Question: I'm trying to redirect the output of a command from a terminal to a text file.
My command is:
'''
rails_best_practices . > rbp.txt
'''
It works fine but the contents of the file is a bit different.
'[1;31m/Users/carlwilliamtablante/www/serviceseeking/db/schema.rb:16 - always add db index (abns => [provider_account_id])[0m'

As you can see in the screenshot, it outputs an 'ESC' character, but when trying to view it on the reminal using 'cat', it should display the line number. So how do I fix this?
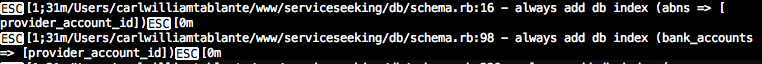
Answer: From <URL>: you can use '--without-color' to omit the colour codes.